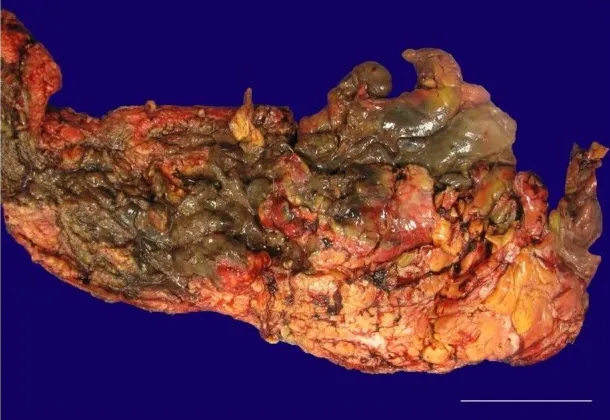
Gross pathologic examination of the debrided necrotic tissue measuring 44 x 17 x 4 cm (scale bar = 5 cm).
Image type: medical_photograph (other_medical_photograph)